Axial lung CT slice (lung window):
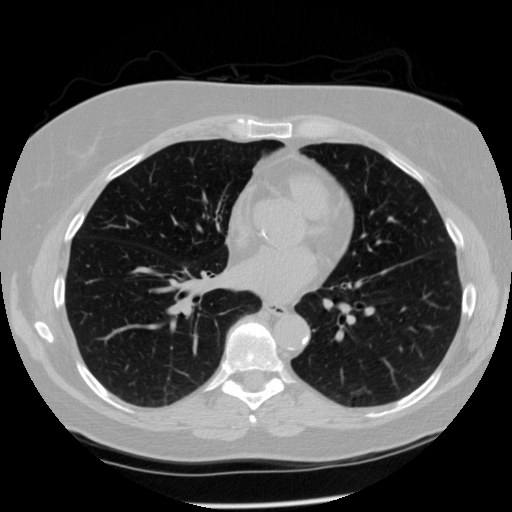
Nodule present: no